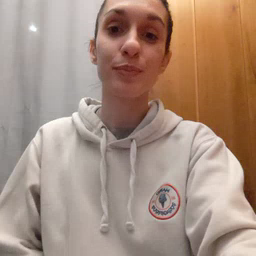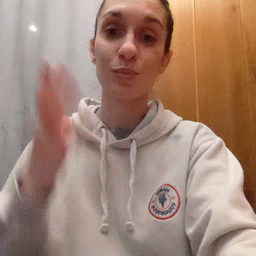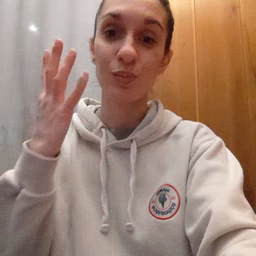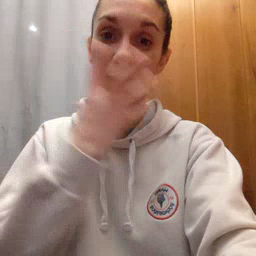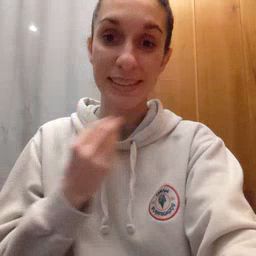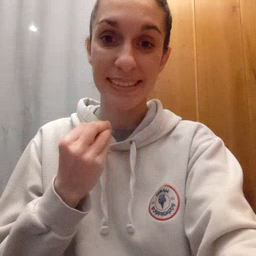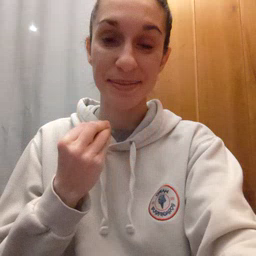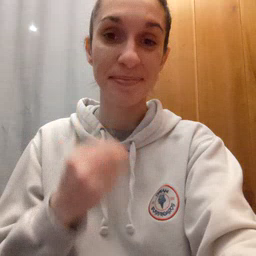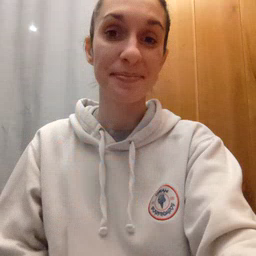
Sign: pretty